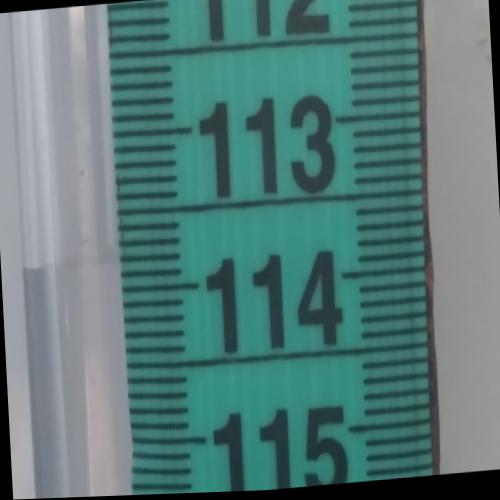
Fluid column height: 113.8 cm